Field crop: maize
Growth stage: 2
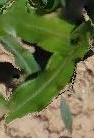
Species: maize